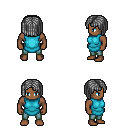
a pixel art fantasy rpg character, male body template, human, dark skin, teal tunic, teal pants, gray pageboy hairstyle, four views (front, back, left, right), 2x2 character sprite sheet, small pixel art, hard edges, no anti-aliasing